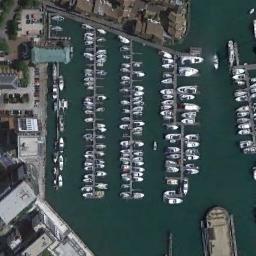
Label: harbor